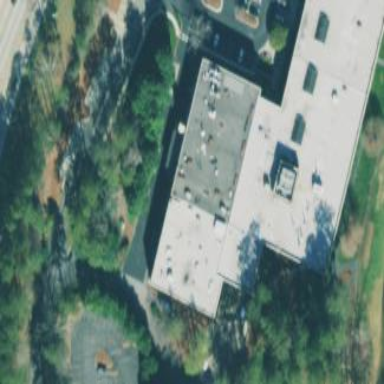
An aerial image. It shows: Commercial building.